The picture encodes a bearing's raw vibration samples as pixel intensities in a 2-D grid. Determine the bearing's health state. Answer with exactly one of: normal, inner_race, outer_race, ball.
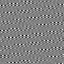
Answer: outer_race